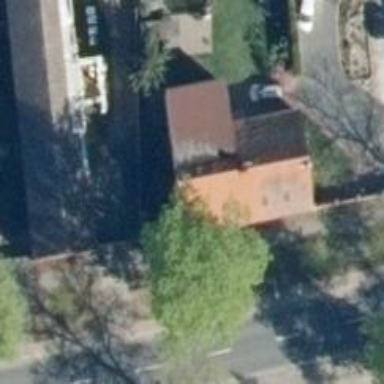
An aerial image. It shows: Residential building with gabled roof.